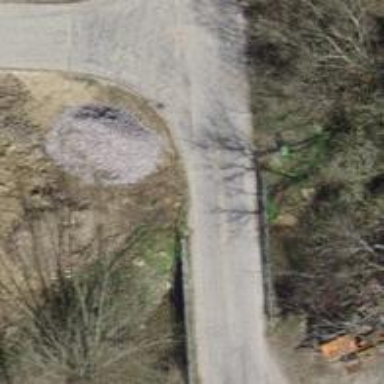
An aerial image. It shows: Unclassified road with bridge.